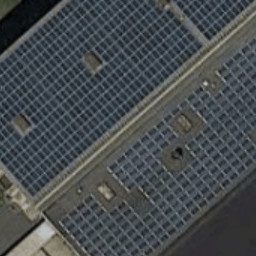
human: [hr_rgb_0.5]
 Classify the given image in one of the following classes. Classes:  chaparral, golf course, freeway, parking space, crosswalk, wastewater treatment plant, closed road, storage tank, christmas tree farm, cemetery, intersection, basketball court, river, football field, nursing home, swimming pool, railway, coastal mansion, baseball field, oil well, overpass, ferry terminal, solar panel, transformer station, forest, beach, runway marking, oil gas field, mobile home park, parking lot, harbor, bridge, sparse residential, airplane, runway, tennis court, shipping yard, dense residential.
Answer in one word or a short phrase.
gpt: solar panel